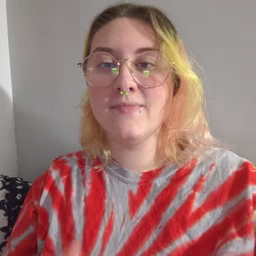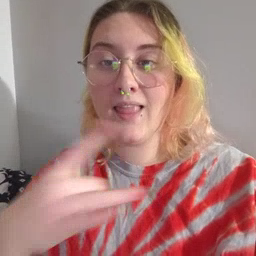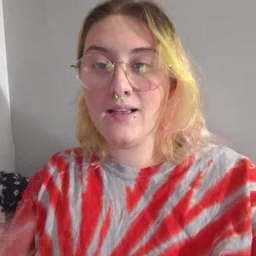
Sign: like